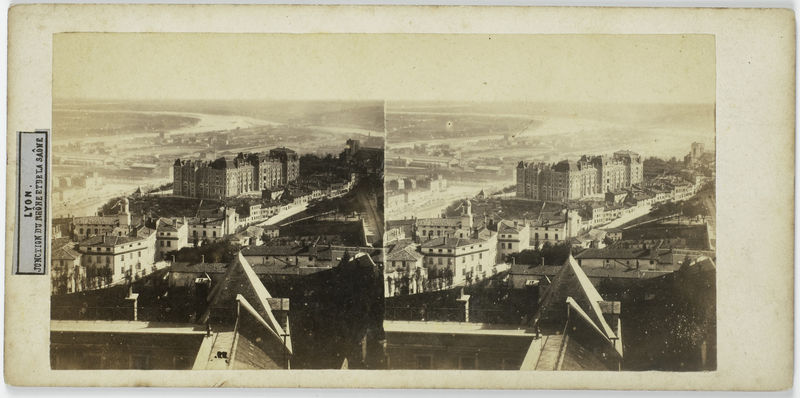
Titel: LYON. Jonction du Rhone et de la Saone
Künstler: Fourvières
Standort: Amsterdam
Institution: Rijksmuseum
Schlagwörter: ville, architecture, photographie, rivière, photo, urbanisme, confluent, rhone, soane, saone